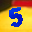
Label: 5